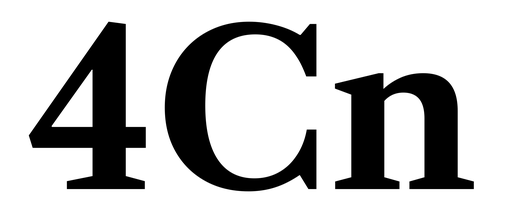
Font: LibreCaslonText_Bold